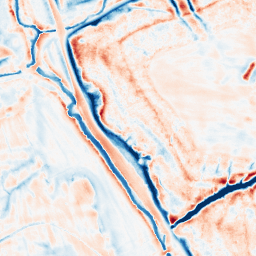
Category: edge_preserving
Decomposition family: bilateral
Decomposition parameters: d: 21
sigma_color: 150
sigma_space: 50
Upsampling method: quadratic
Upsampling parameters: scale: 2
Upsampling scale: 2